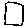
Label: square